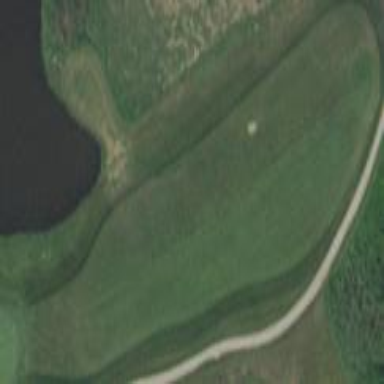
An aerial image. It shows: Golf fairway in the image.